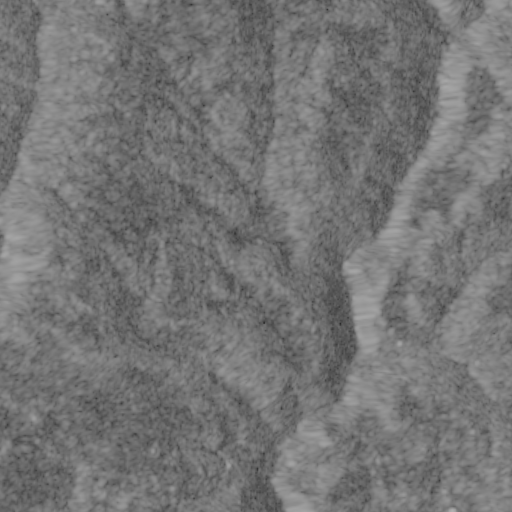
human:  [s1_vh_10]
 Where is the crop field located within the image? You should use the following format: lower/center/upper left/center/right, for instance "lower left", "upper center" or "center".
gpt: The crop field is located in the lower left of the image.
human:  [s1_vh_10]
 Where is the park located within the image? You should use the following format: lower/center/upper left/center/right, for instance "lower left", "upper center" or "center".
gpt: The park is located in the center of the image.
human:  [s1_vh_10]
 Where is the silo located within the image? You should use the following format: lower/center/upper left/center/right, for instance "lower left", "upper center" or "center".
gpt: The silo is located in the lower left of the image.
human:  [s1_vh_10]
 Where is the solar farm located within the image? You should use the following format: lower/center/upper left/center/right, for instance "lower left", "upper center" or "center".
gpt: The solar farm is located in the lower center of the image.
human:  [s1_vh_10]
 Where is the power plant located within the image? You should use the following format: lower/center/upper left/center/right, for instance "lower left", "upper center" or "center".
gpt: There is no power plant in the image.

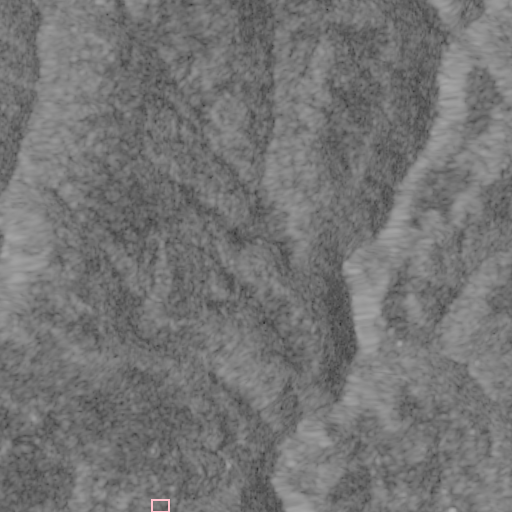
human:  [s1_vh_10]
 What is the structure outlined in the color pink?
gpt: The structure outlined in pink is a crop field.
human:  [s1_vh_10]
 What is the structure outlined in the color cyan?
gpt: There is no cyan outline.